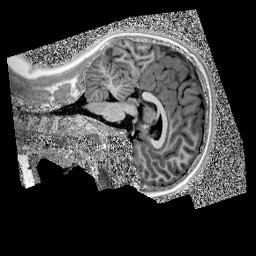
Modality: UNIT1
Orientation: sagittal
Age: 12
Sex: female
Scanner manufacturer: siemens
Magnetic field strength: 3 T
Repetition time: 4 s
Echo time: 0.00299 s